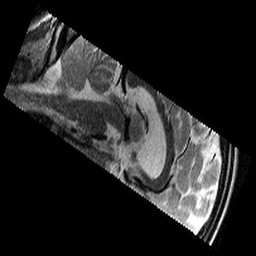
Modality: T2w
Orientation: sagittal
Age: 11
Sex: male
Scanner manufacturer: siemens
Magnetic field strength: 3 T
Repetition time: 9.23 s
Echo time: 0.067 s